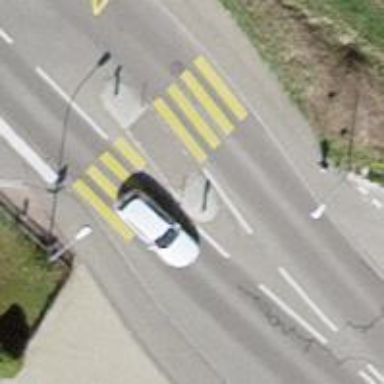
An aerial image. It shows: Uncontrolled crossing with island and markings.